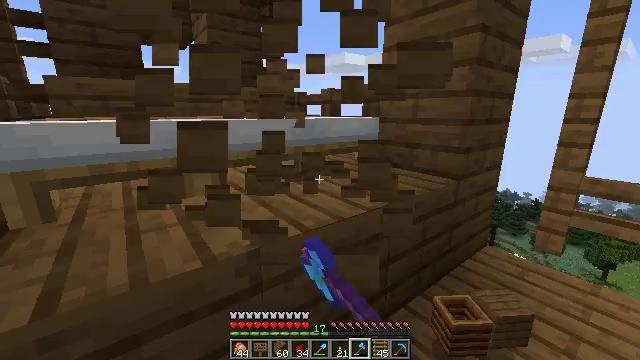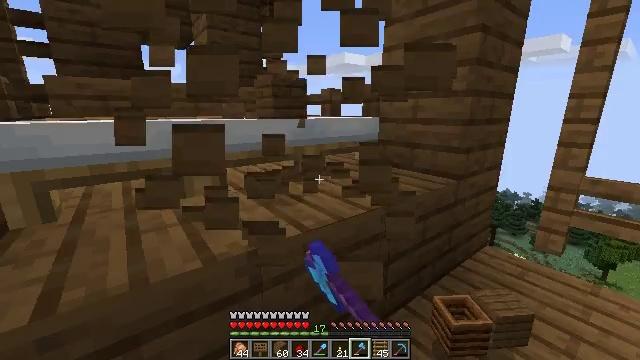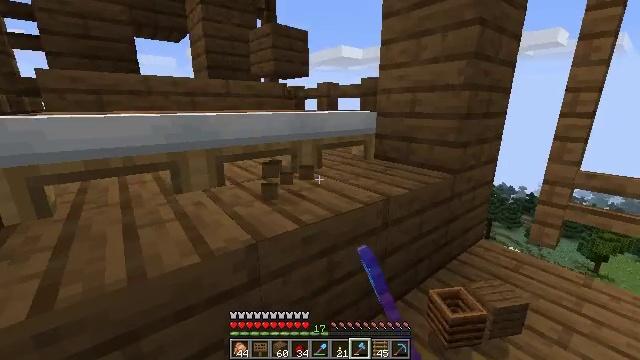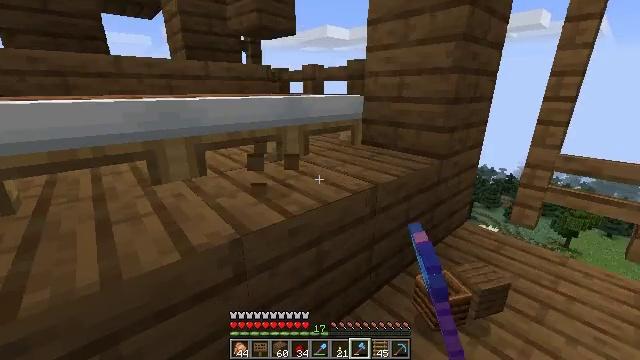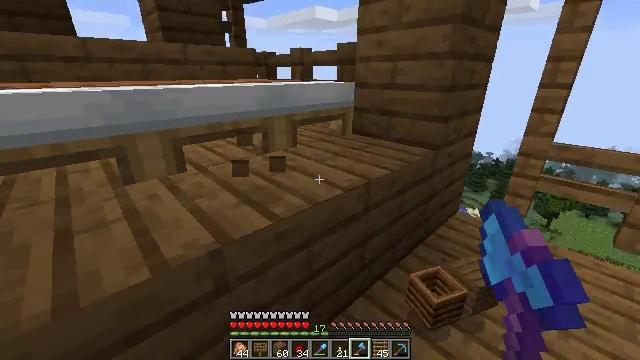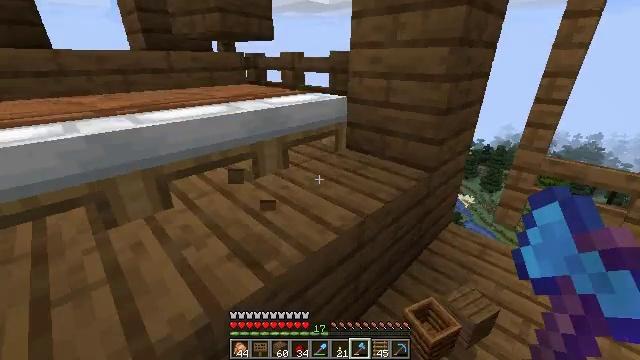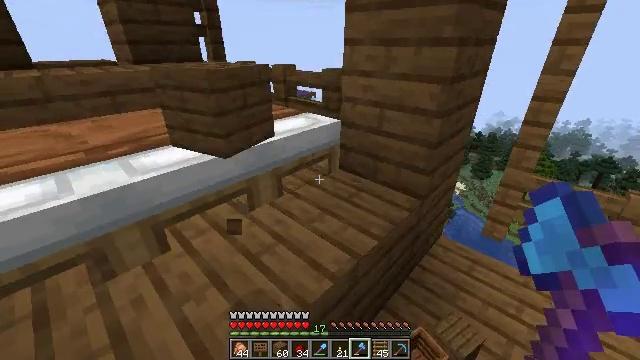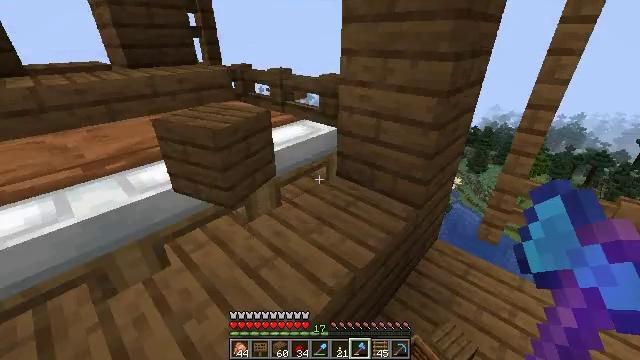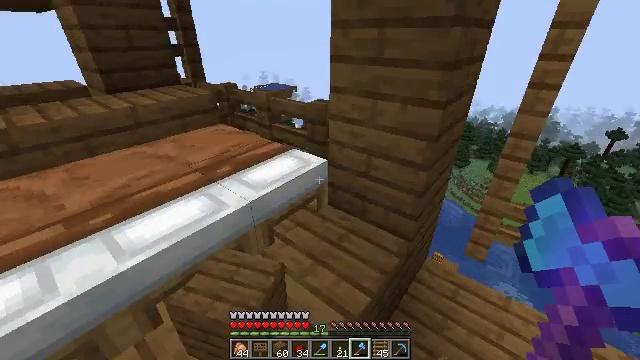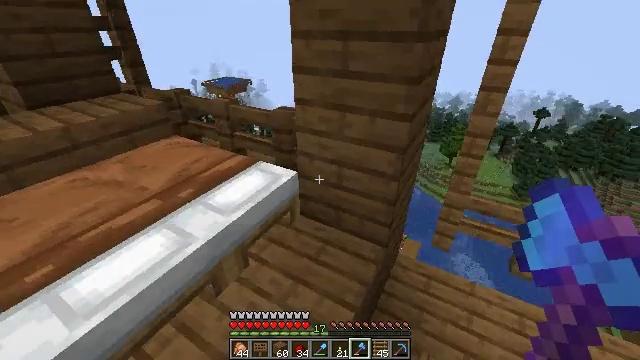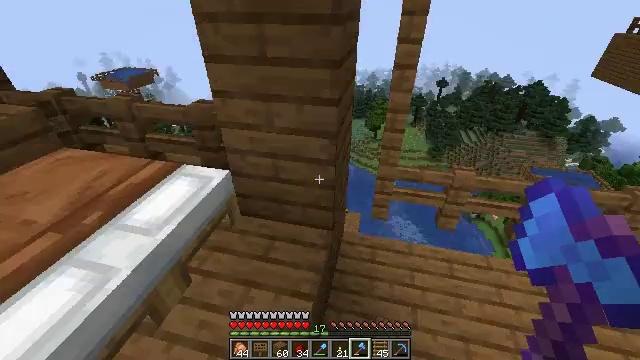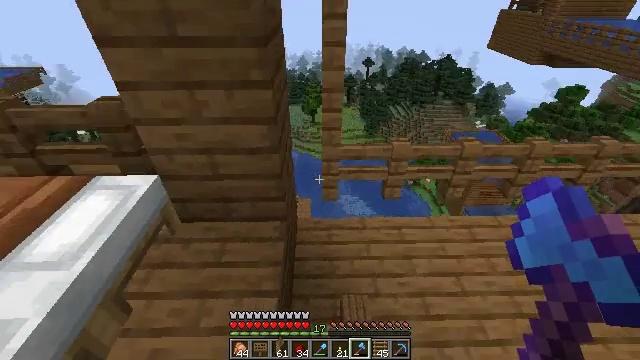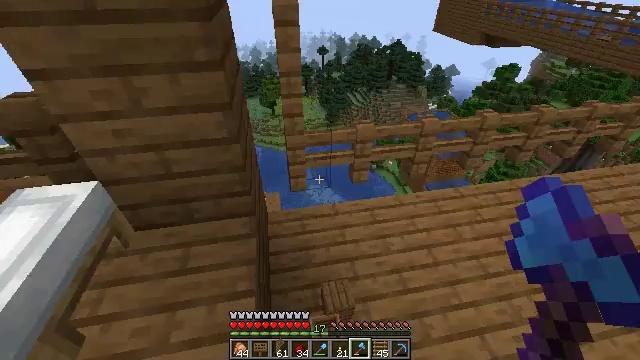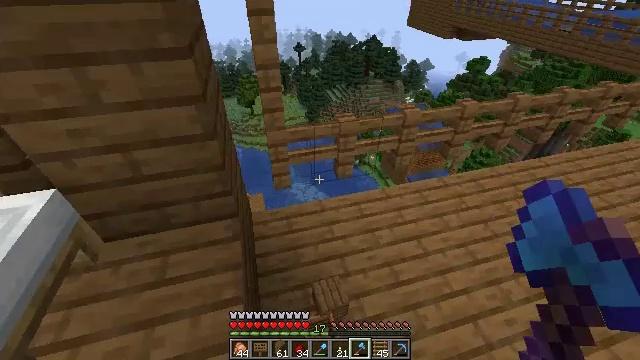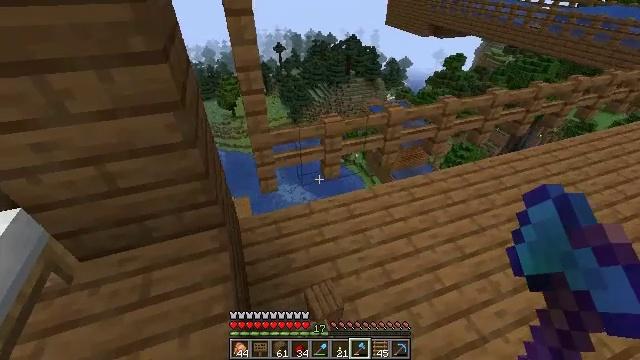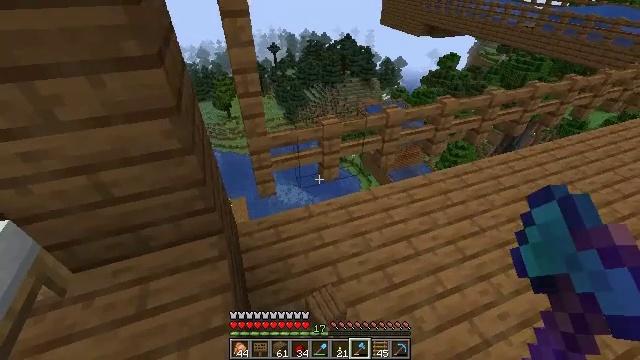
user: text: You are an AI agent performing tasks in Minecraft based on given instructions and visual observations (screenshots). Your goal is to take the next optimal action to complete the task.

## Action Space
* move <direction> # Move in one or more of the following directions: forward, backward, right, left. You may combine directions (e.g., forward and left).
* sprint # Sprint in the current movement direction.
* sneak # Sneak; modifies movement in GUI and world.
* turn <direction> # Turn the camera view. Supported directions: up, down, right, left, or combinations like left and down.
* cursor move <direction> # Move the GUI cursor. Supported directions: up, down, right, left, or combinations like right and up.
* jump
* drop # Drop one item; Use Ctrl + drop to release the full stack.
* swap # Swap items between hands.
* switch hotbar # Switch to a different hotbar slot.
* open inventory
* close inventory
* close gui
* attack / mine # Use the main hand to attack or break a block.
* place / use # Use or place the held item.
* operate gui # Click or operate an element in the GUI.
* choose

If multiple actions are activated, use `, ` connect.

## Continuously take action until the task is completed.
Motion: motion action
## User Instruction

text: Retrieve the brown bed.
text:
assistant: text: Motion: attack / mine
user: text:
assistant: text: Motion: turn down
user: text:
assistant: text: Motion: move forward, turn right and down
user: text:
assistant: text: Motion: move forward, turn right and down
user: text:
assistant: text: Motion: move forward, turn right and down, jump
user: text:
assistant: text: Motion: move forward, turn right and down, jump
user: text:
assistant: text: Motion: move forward and move left, turn down, jump
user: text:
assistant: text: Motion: move forward and move left, turn right, jump
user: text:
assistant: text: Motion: move forward and move left, turn right and down, jump
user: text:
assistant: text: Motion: move forward and move left, turn right and down
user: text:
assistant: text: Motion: move forward and move left, turn right and down
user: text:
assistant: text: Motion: turn right and down
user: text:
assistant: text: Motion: turn right
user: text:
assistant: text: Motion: turn right
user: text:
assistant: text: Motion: turn right
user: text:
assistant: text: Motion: no_op
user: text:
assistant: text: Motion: no_op
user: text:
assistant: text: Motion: no_op
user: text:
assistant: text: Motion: no_op
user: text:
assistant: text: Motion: no_op
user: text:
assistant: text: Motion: turn left
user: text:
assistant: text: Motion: turn left
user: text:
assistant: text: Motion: turn left
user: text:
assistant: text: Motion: no_op
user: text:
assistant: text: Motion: no_op
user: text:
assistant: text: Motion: no_op
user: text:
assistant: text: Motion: turn left
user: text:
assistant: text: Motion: turn left
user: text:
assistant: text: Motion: no_op
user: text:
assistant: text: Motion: no_op